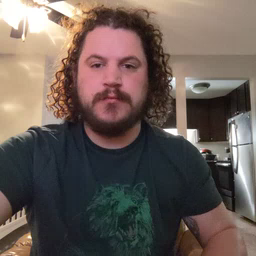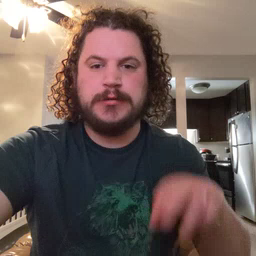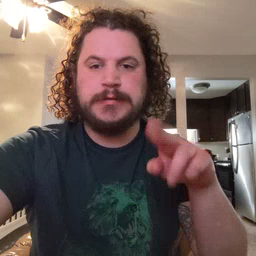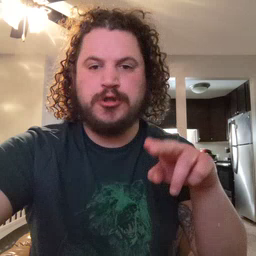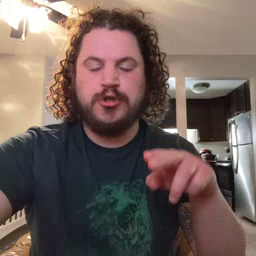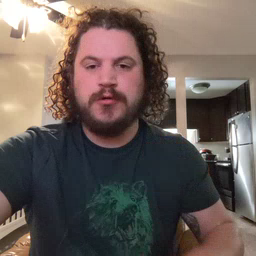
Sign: chair